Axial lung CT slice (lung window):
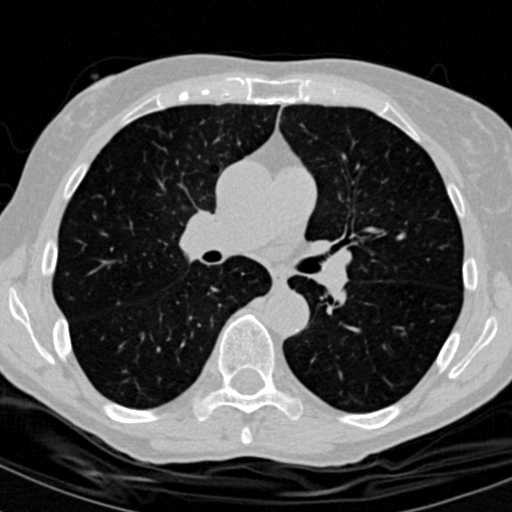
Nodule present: no